Question: Following <URL> tutorial I quickly created a simple widget which displays and updates the current time on the home screen:

I was wondering how this code has to be changed, so that the time is only updated when a certain event occurs. E.g: .
Here are the (hopefully) relevant code sections:
'''
<!-- Broadcast Receiver -->
<receiver android:name=".WifiSSIDWidget" android:label="@string/app_name">
<intent-filter> <action android:name="android.appwidget.action.APPWIDGET_UPDATE"/>
</intent-filter>
<meta-data android:name="android.appwidget.provider" android:resource="@xml/wifi_ssid_widget_provider" />
</receiver>
'''
Here's the widget class code:
'''
public class HelloWidget extends AppWidgetProvider {
@Override
public void onUpdate(Context context, AppWidgetManager appWidgetManager, int[] appWidgetIds) {
Timer timer = new Timer();
timer.scheduleAtFixedRate(new MyTime(context, appWidgetManager), 1, 1000);
}
private class MyTime extends TimerTask {
RemoteViews remoteViews;
AppWidgetManager appWidgetManager;
ComponentName thisWidget;
DateFormat format = SimpleDateFormat.getTimeInstance(SimpleDateFormat.MEDIUM, Locale.getDefault());
public MyTime(Context context, AppWidgetManager appWidgetManager) {
this.appWidgetManager = appWidgetManager;
remoteViews = new RemoteViews(context.getPackageName(), R.layout.main);
thisWidget = new ComponentName(context, HelloWidget.class);
}
@Override
public void run() {
remoteViews.setTextViewText(R.id.widget_textview, "TIME = " +format.format(new Date()));
appWidgetManager.updateAppWidget(thisWidget, remoteViews);
}
}
}
'''
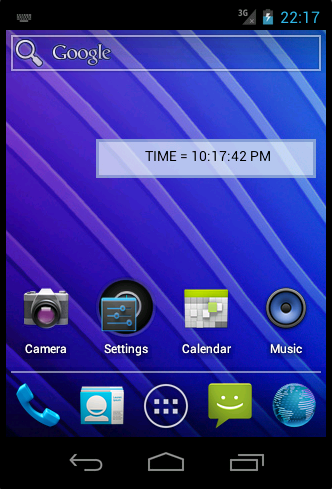
Answer: To trigger when a certain event occurs, you create a 'broastcast receiver' in manifest file (note that not all event will be trigger, for example : SMS received can, but SMS sending cannot).
Here is the example for Network State Change.
1) Create a broastcast receiver:
'''
public class NetworkStateChangeReceiver extends BroadcastReceiver {
@Override
public void onReceive(Context context, Intent intent) {
Log.i(TAG, "Receive Network State Change");
// you put your main code here.
// or if you don't want, put your code to service. So, run following code
Intent myIntent = new Intent(context, NetworkStateChangeService .class);
// put all intent data to this intent
myIntent.putExtras(intent);
WakefulIntentService.sendWakefulWork(context, myIntent);
}
}
'''
2) This broastcast receiver will run code from 'NetworkStateChangeService'. Here is the main code of 'NetworkStateChangeService':
'''
public class NetworkStateChangeService extends WakefulIntentService {
public static String TAG = "SMS Service";
public NetworkStateChangeService() {
super("Network state change");
}
public SMSReceivedService(String name) {
super(name);
}
@Override
protected void doWakefulWork(Intent intent) {
// put your main code here
}
}
'''
Note : 'WakefulIntentService' is a custom class invented by 'commonsguy'
3) You register your receiver and service in manifest file:
'''
<receiver android:name="NetworkStateChangeReceiver ">
<intent-filter>
<action android:name="android.net.conn.CONNECTIVITY_CHANGE" />
</intent-filter>
</receiver>
<service
android:name="NetworkStateChangeService">
</service>
'''
Above is the framework often if you want to do with 'Broastcast Receiver'. As you see some other easier tutorial, they just put main code in 'onreceive' of 'broadcast receiver', but if your work takes long time, you should put in service, and should use 'WakefulIntentService' because it helps devices awake while doing your work.